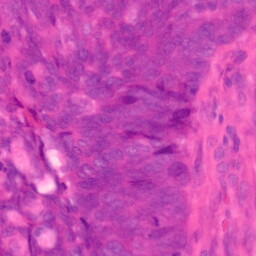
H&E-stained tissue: Colon